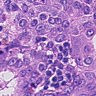
Metastatic tissue present: yes